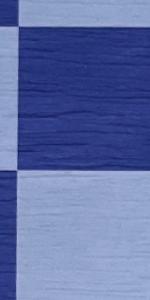
Label: Empty